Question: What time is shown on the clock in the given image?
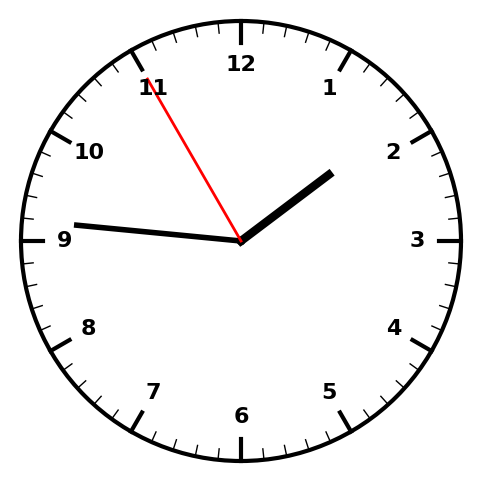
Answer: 01:45:55